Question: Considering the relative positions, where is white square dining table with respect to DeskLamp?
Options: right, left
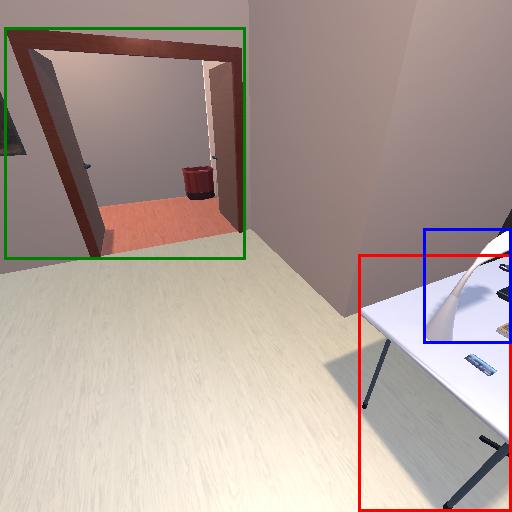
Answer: right